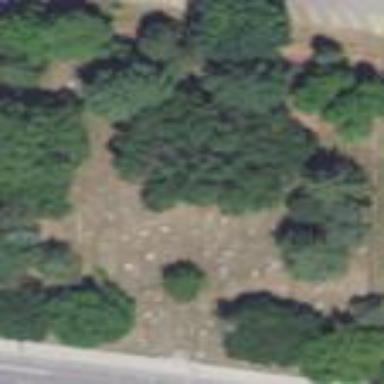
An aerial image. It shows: Cemetery.